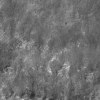
Atmospheric dust classification: not_dusty